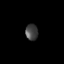
Tissue: lung
Cell type: Endothelial cells
Senescence score: 0.6098
Nuclear area (px): 197
Mean DAPI intensity: 68.985